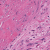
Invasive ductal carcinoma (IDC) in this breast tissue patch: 0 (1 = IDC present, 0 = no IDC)